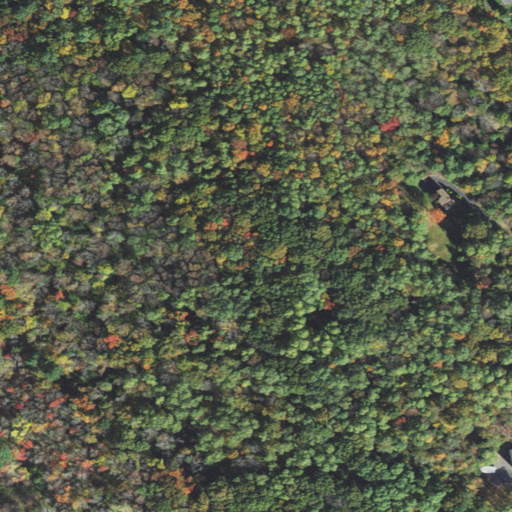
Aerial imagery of mountain in Massachusetts named Whittier Hill containing deciduous forest, woody wetlands, open development, medium intensity development, pasture, and low intensity development